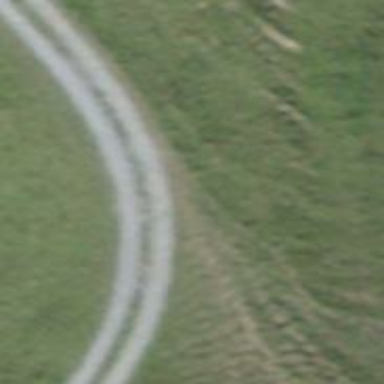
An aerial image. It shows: Track road with grade3 tracktype.